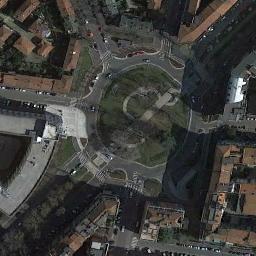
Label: roundabout